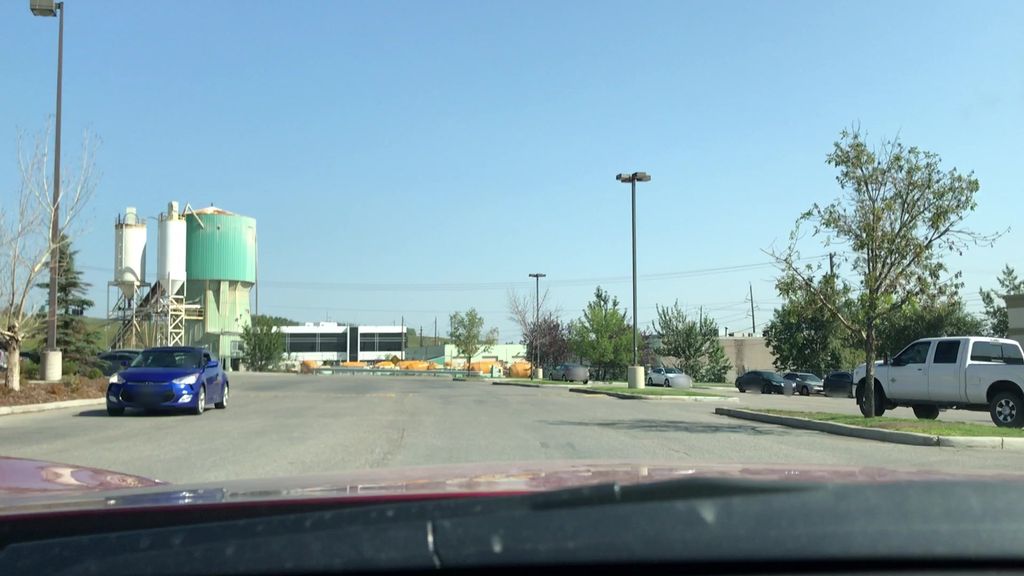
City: calgary